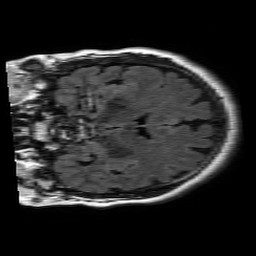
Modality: FLAIR
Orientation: coronal
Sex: female
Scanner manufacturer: philips
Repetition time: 11 s
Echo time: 0.125 s